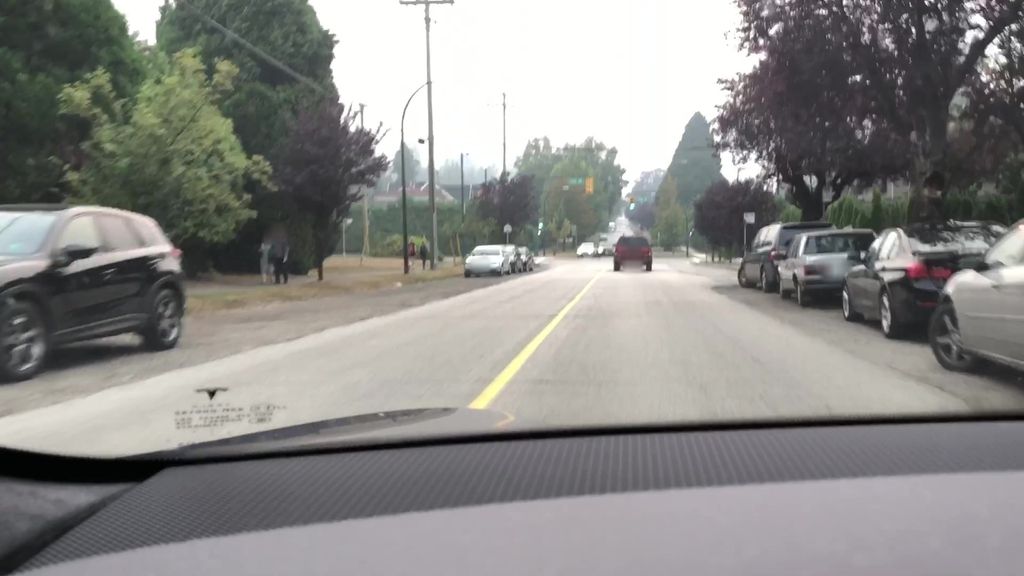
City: vancouver